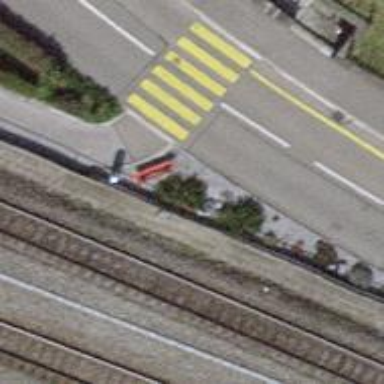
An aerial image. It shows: Red bench.